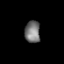
Tissue: prostate
Cell type: T cells
Senescence score: 0.2938
Nuclear area (px): 327
Mean DAPI intensity: 119.654